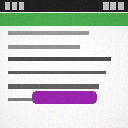
Screen state: on